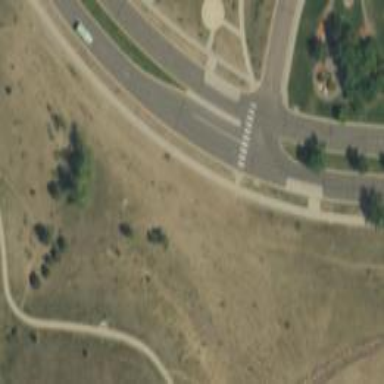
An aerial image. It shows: Uncontrolled zebra crossing.